Field crop: tomato
Growth stage: 1
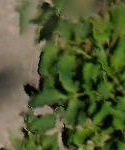
Species: tomato